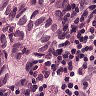
Metastatic tissue present: yes